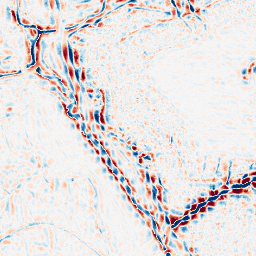
Category: wavelet
Decomposition family: wavelet_biorthogonal
Decomposition parameters: wavelet: bior4.4
level: 3
Upsampling method: bicubic
Upsampling parameters: scale: 8
Upsampling scale: 8